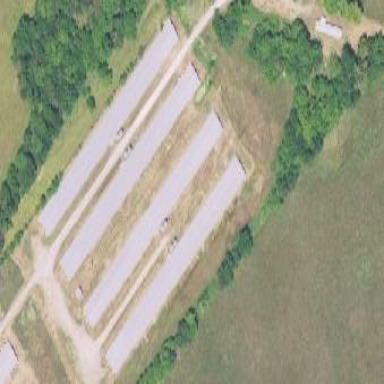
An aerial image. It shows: Farm auxiliary building.